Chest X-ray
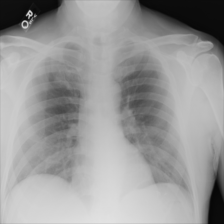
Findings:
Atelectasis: negative
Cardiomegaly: negative
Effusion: negative
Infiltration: negative
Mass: negative
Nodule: negative
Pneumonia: negative
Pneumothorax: negative
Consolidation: negative
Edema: negative
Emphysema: negative
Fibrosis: negative
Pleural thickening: negative
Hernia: negative